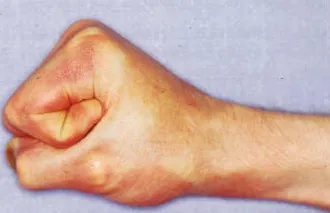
Right hand at approximately 5 weeks after injury. Digits in flexion.
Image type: medical_photograph (skin_photograph)